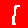
Digit: 1